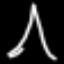
Label: The Eiffel Tower